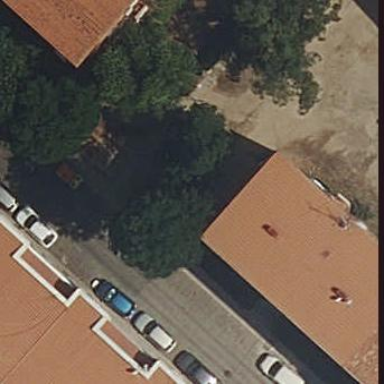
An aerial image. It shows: Apartments building with gabled roof that is oriented along.